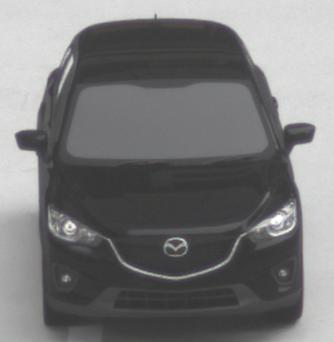
Make: Mazda
Model: CX-5 2.0 SKYACTIV-G 160
Detailed model: CX-5 (GH)
Model produced from: 2012/04
Model produced until: 2015/02
Doors: 5
Color: black
Road condition: dry road
Daytime: midday
Contrast: low contrast